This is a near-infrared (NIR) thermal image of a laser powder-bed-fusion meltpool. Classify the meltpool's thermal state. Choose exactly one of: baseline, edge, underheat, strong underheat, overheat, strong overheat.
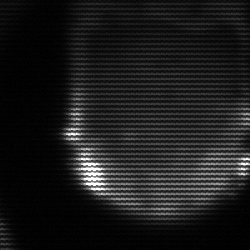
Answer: strong underheat